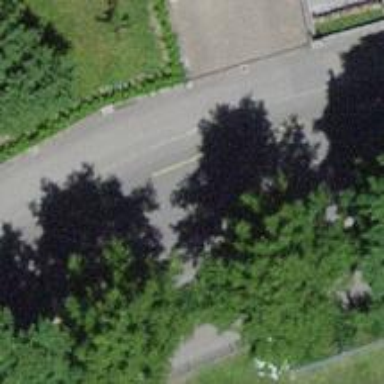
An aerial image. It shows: Primary highway with dedicated lane for cyclists.